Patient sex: M
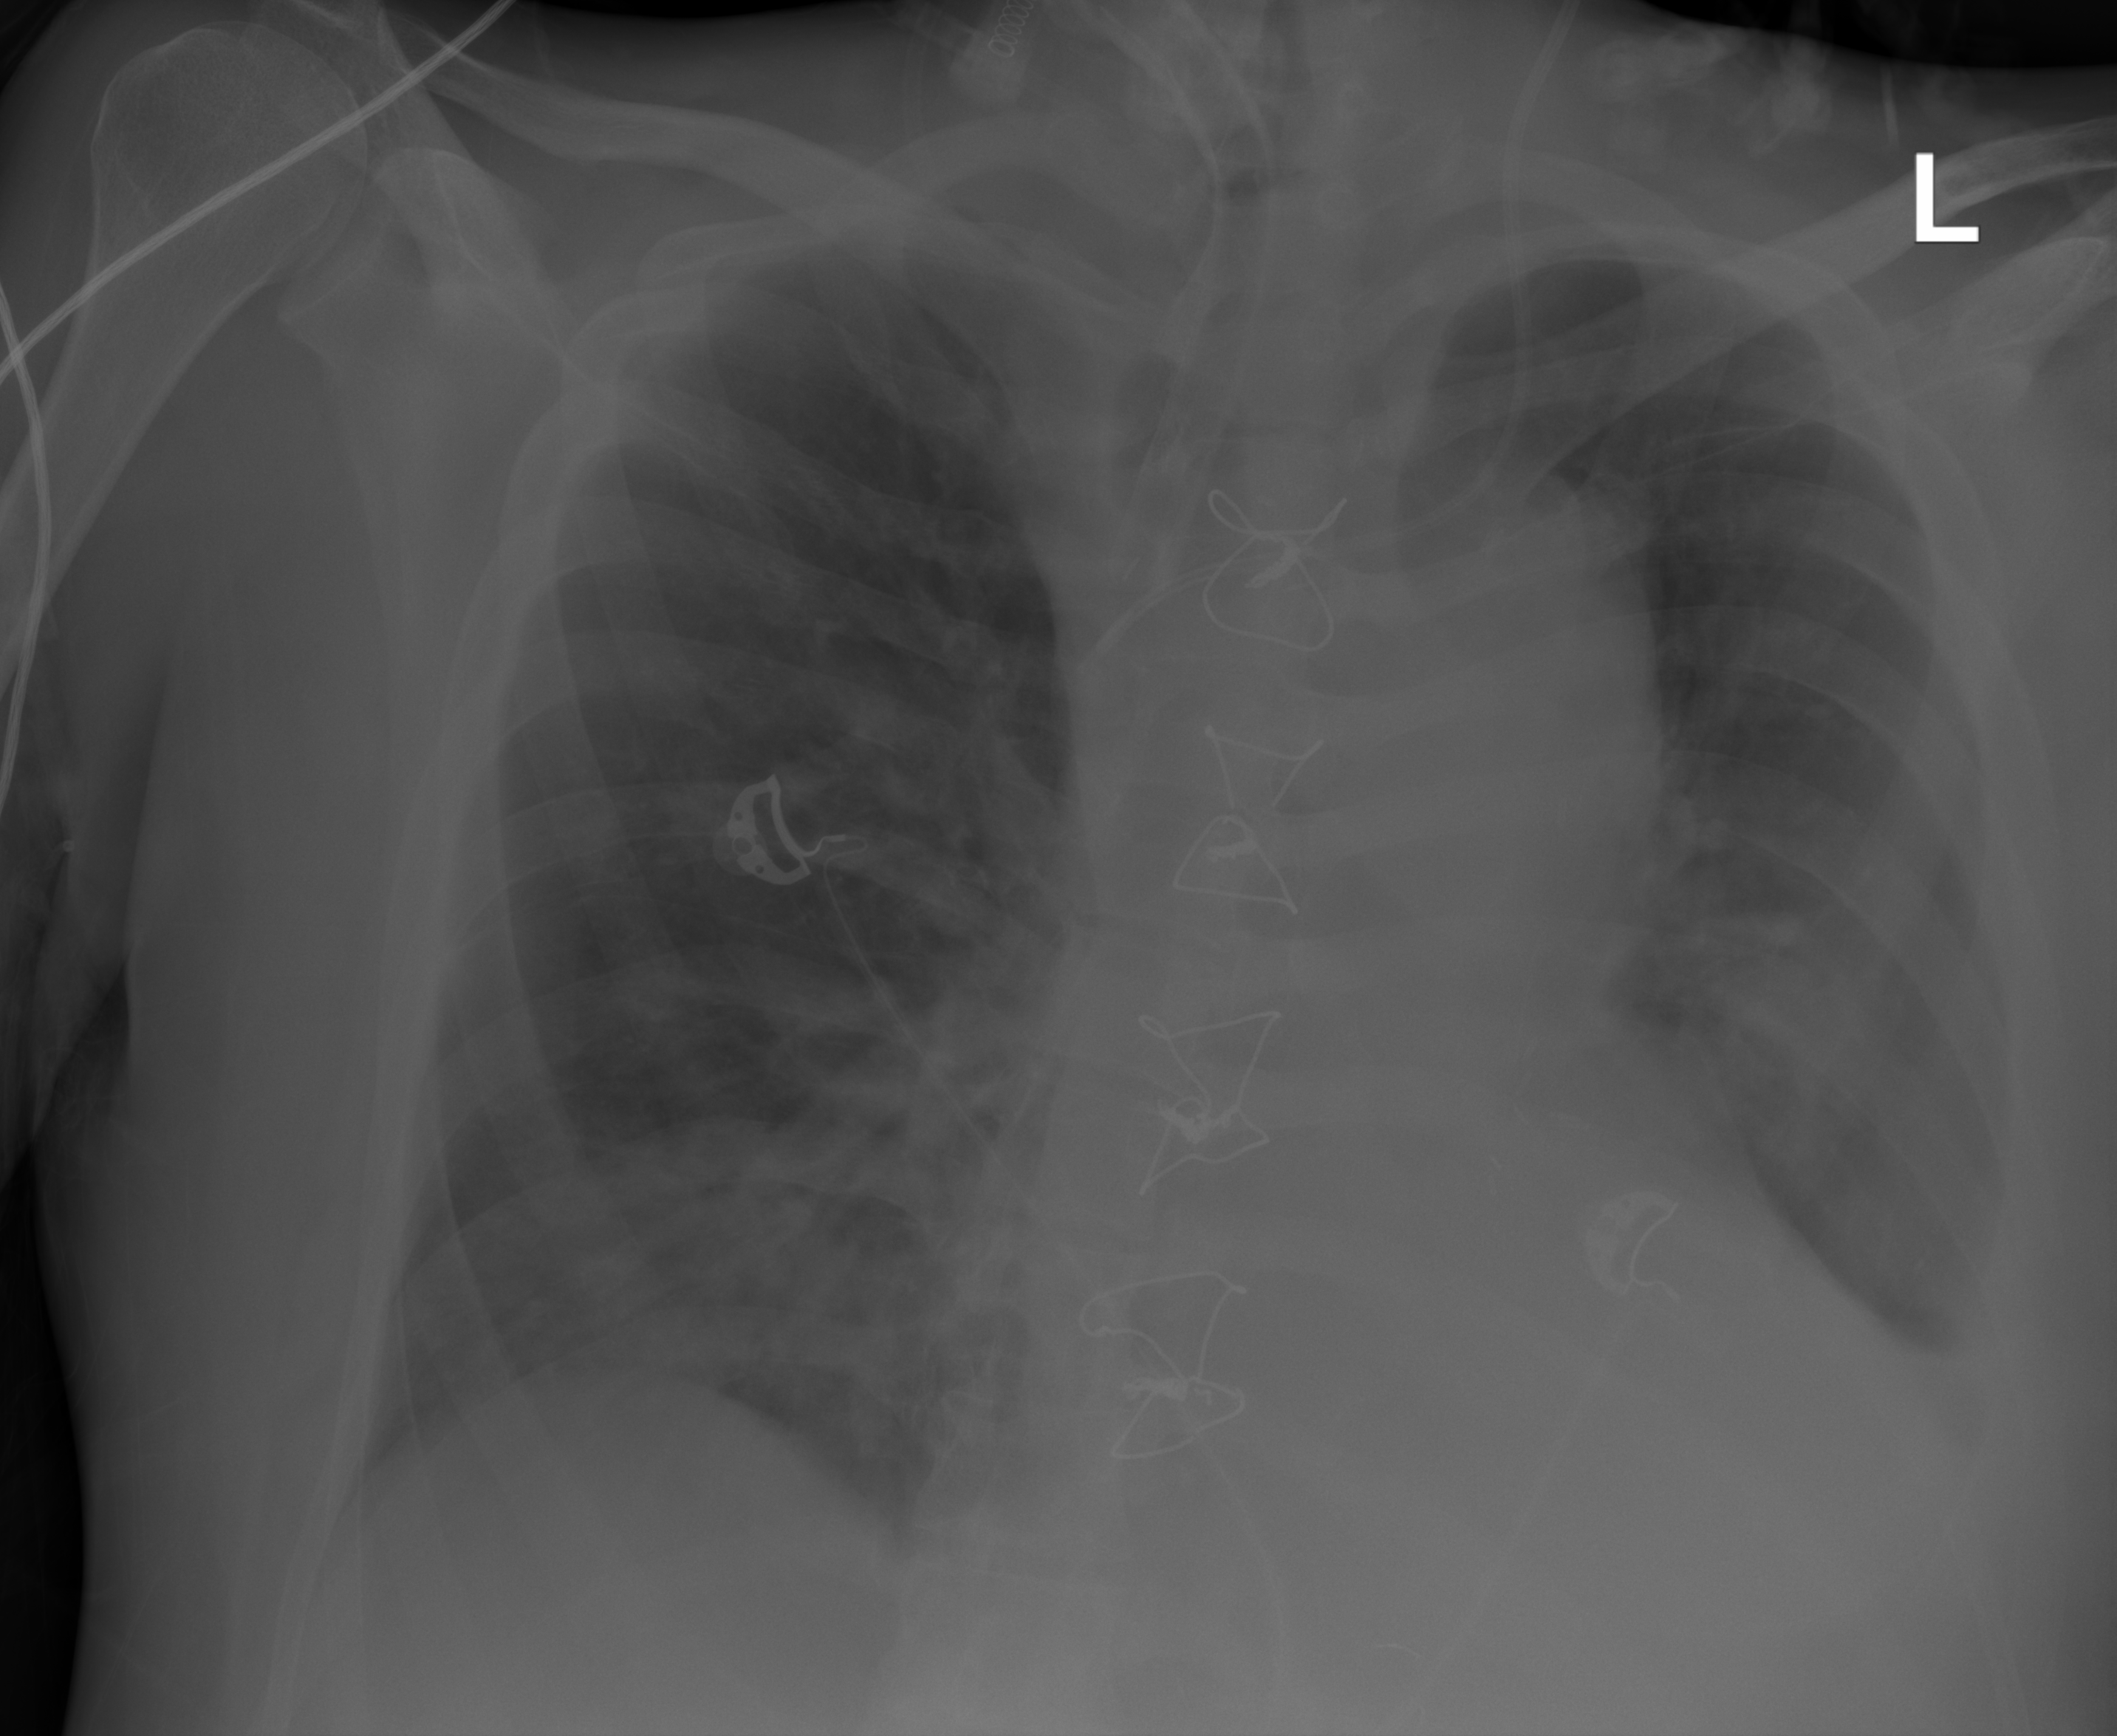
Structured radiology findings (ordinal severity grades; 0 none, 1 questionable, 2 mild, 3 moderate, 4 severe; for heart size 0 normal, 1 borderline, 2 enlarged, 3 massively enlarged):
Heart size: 2
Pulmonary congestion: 0
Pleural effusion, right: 0
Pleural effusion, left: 2
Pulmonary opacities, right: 2
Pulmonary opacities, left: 0
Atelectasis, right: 0
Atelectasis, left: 2